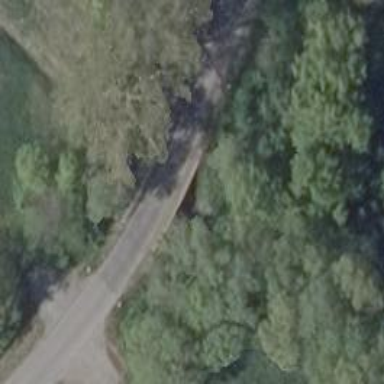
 passing over bridge. The road is commonly used by agricultural vehicles."